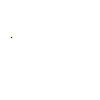
Particle: proton